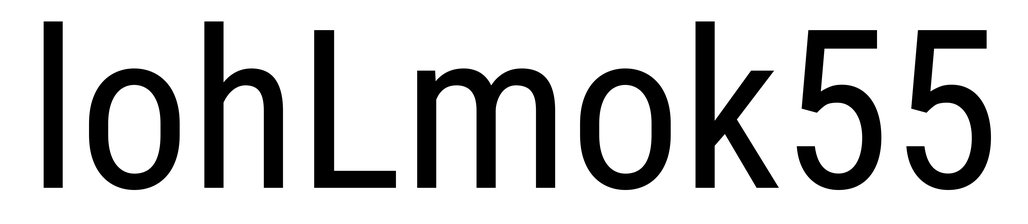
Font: Roboto_Condensed_Regular